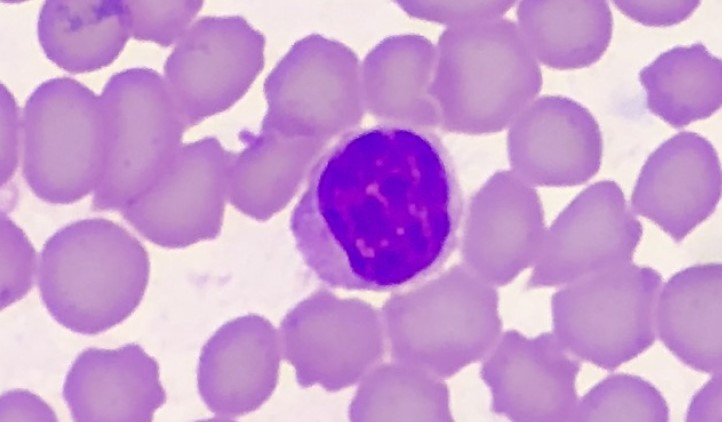
White blood cell type: Lymphocyte